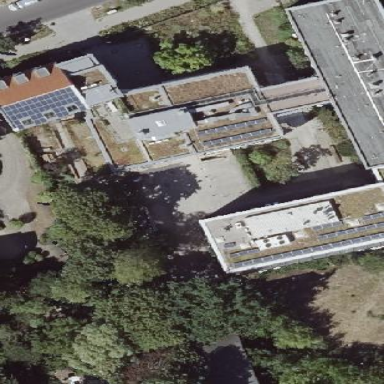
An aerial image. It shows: Commercial building with flat roof. It serves as research institution.